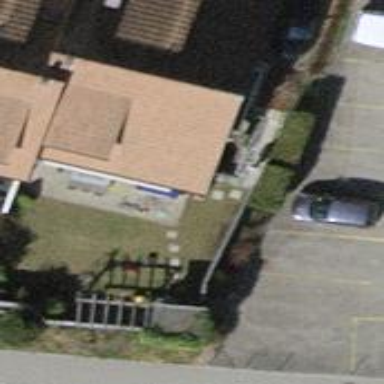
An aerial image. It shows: Terrace building.